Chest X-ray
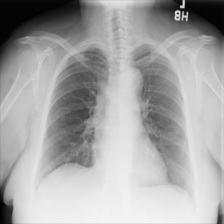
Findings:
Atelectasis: negative
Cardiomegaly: negative
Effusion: negative
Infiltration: negative
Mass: negative
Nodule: negative
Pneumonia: negative
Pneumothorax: negative
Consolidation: negative
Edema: negative
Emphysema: negative
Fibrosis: negative
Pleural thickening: negative
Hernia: negative